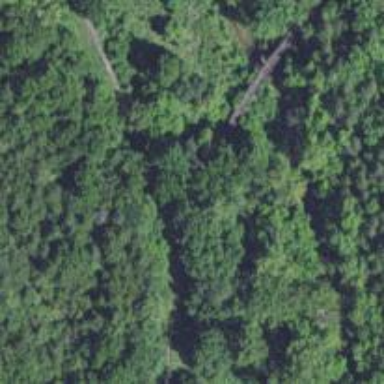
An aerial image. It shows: Preserved railway of historical significance.